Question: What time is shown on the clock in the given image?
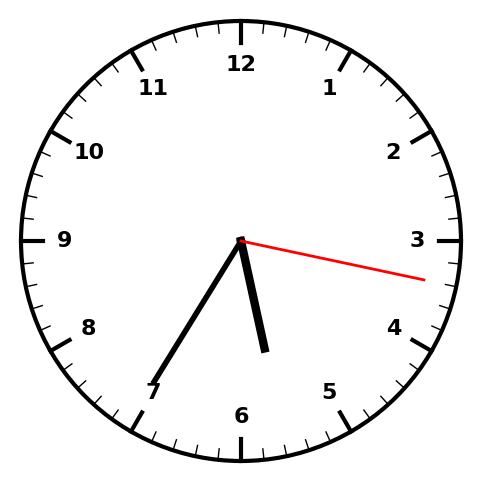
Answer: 05:35:17